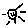
Label: sun